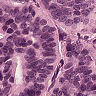
Metastatic tissue present: yes